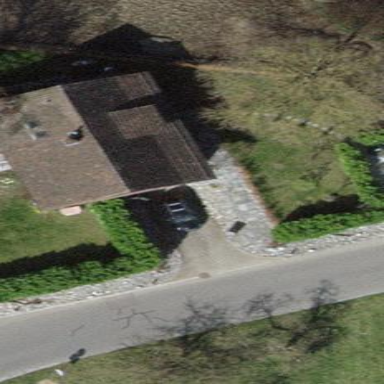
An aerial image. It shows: Detached building with gabled tile roof.